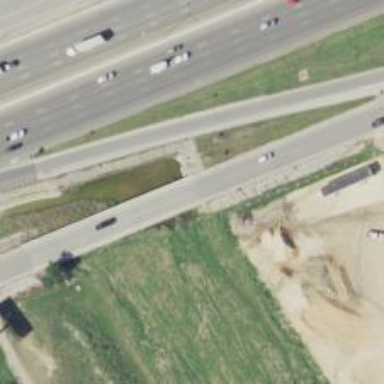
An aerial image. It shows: Secondary road with asphalt surface crossing over bridge. There is frontage road as well.